Question: When a user selects a collectionView cell, I animate that cell's frame to grow and reposition so that it is sitting has this size/location:
'''
CGRectMake(114, 148, 540, 620)
'''
This works well if I haven't scrolled down to other cells in the collectionView. When I try this on a lower cell, it still animates, but the cell goes shooting up so that it's y coordinate can be at 148 for the collectionView.
I have tried all sorts of variants of convertRect and convertPoint, but I am unable to conceptualize the correct solution.
What do I need to do to convert the selected cell's y value to move to the equivalent of 148 in the superview's coordinate system?
EDIT: To reduce confusion
I tap on a cell at the bottom (meaning I scroll down several rows) of my collectionView and this is the origin:
'''
(x=394.5, y=4114)
'''
The x here is fine, but I have a problem with the y. I want to animate this cell that I just selected so that it appears as though it's y coordinate is at 148 of the outer view. Just like a form sheet modal view controller. But setting that origin to 148 causes the cell to fly up to the top of the collectionView because it is all the way down at 4114. How can I get the correct y value that looks like 148 to the user, but in reality will be something closer to the cell's original origin?
EDIT 2: PIC

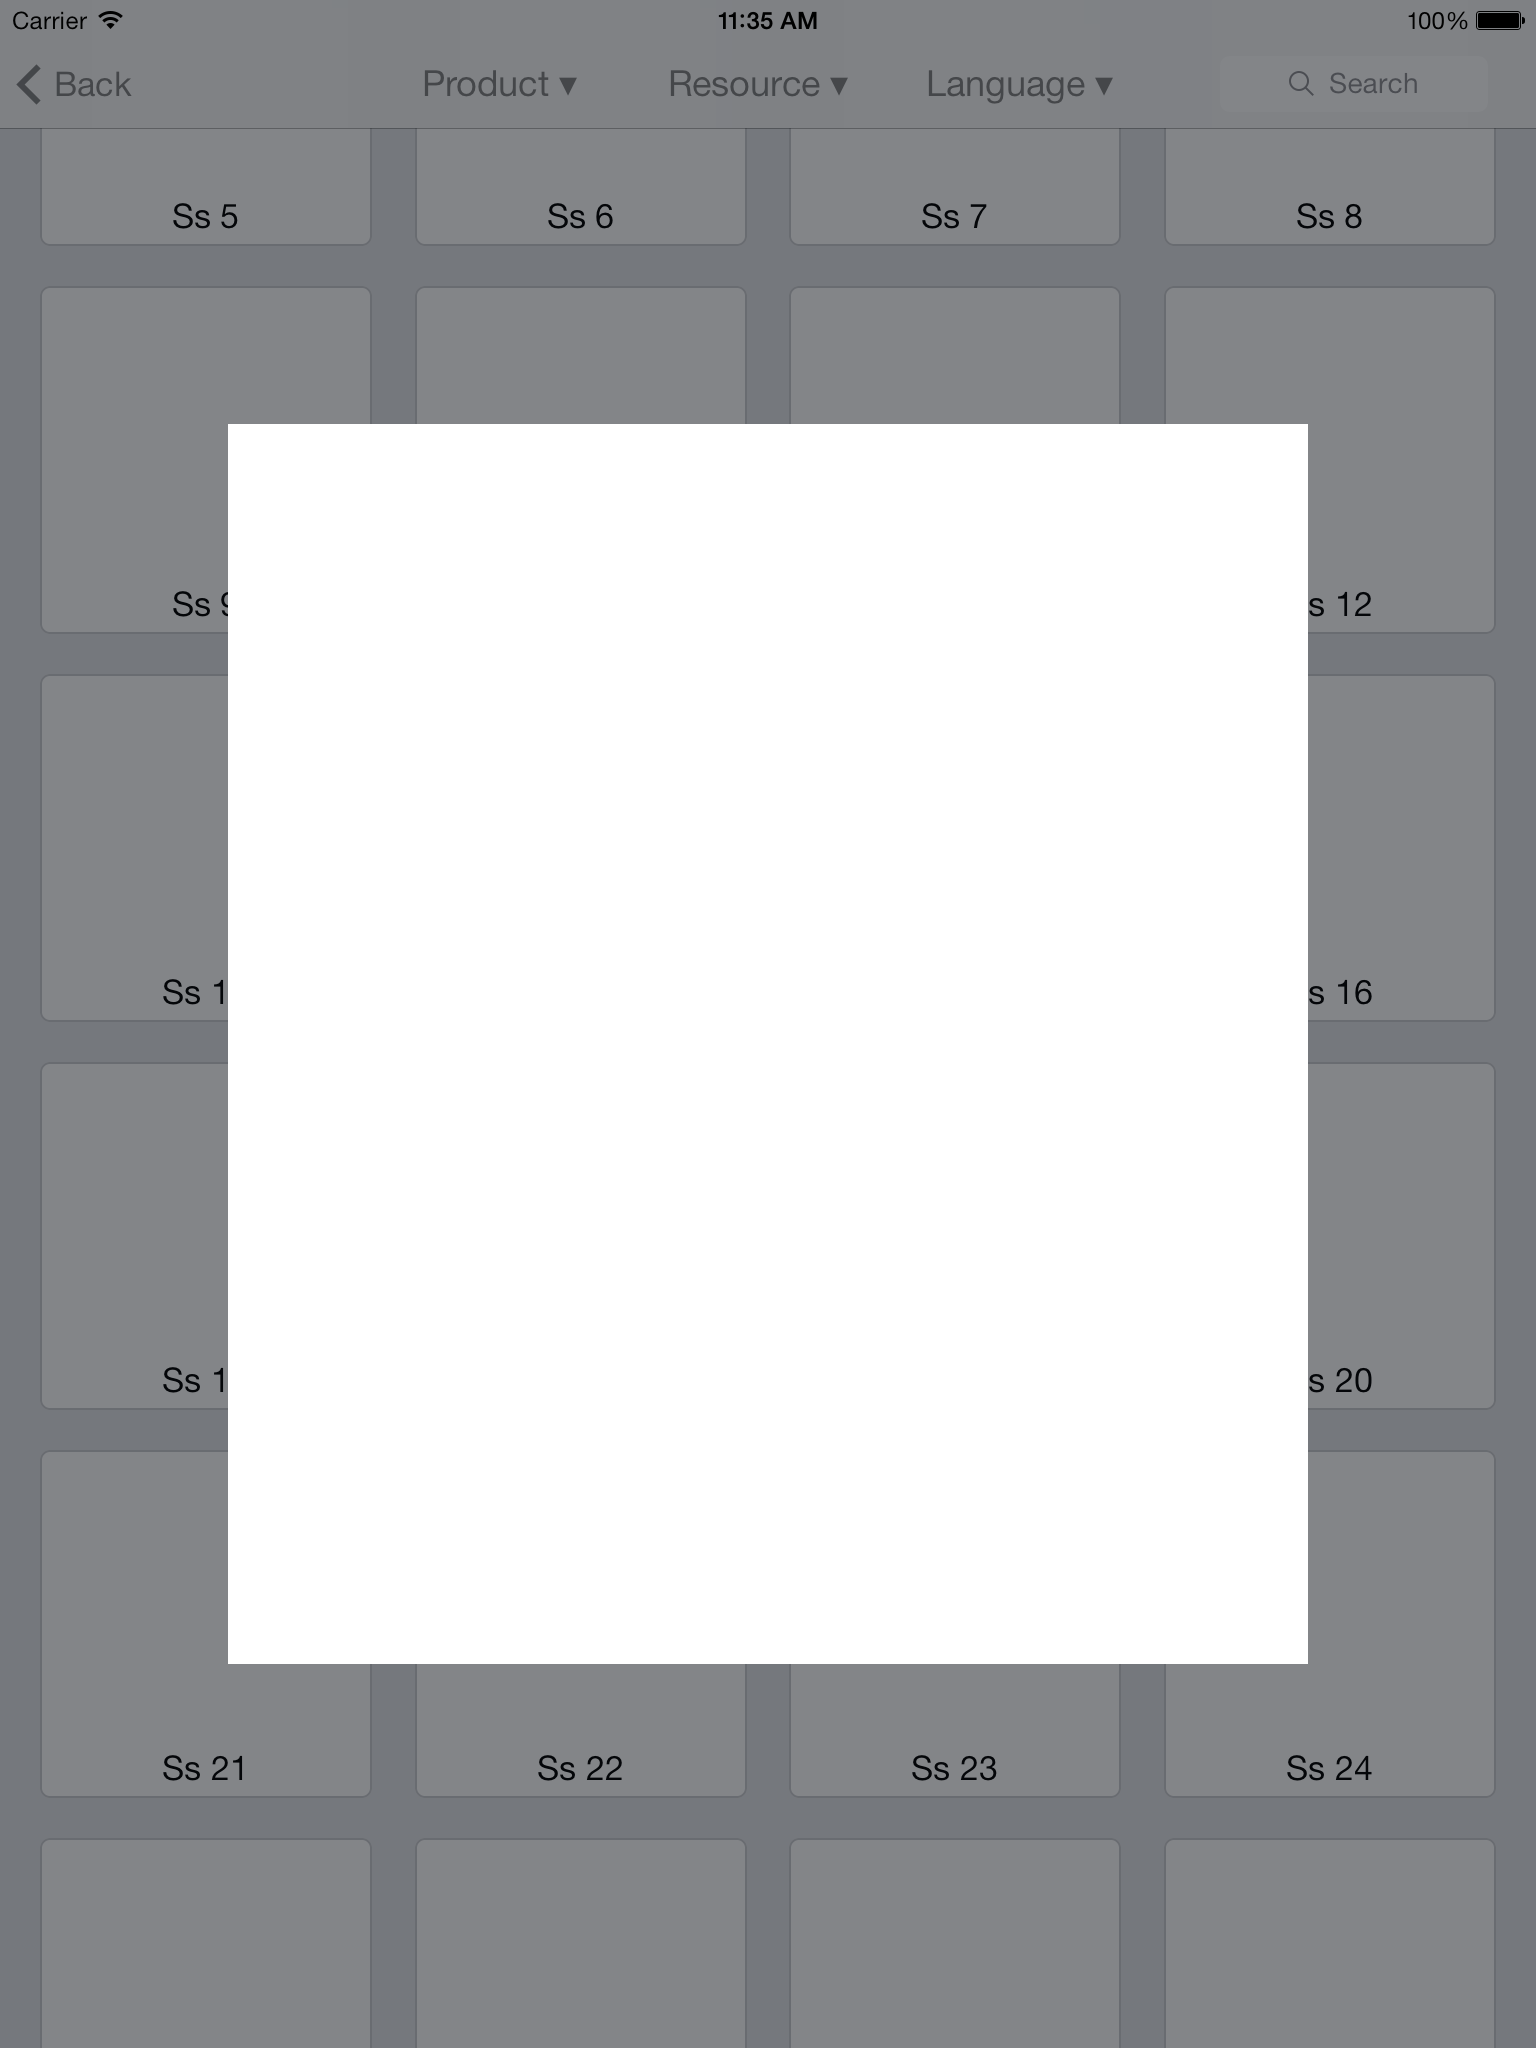
Answer: If I understood correctly what you want to do then the solution is simple: the "y" position of your cell should be 'self.collectionView.contentOffset.y + 148'.
'''
CGRectMake(114, self.collectionView.contentOffset.y + 148, 540, 620);
'''
This will work with any given scroll value.
Hope this helps!